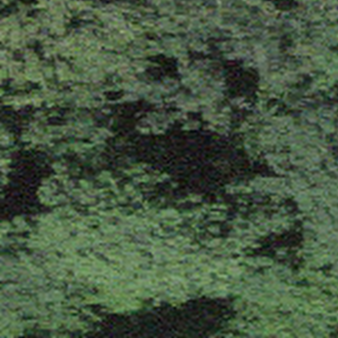
Label: other